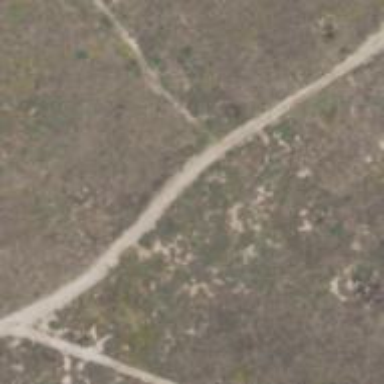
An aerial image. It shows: Track leading to military base.